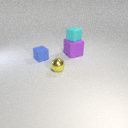
large purple rubber cube below small cyan rubber cube